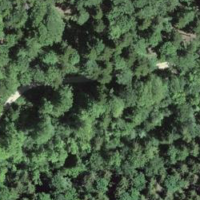
EUNIS habitat code: 44
Species observed at this site:
Silene dioica